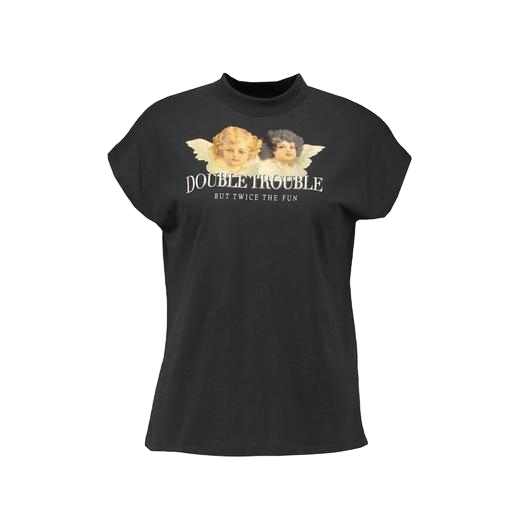
black twice t-shirt, women's tee, double layer t-shirt, white background